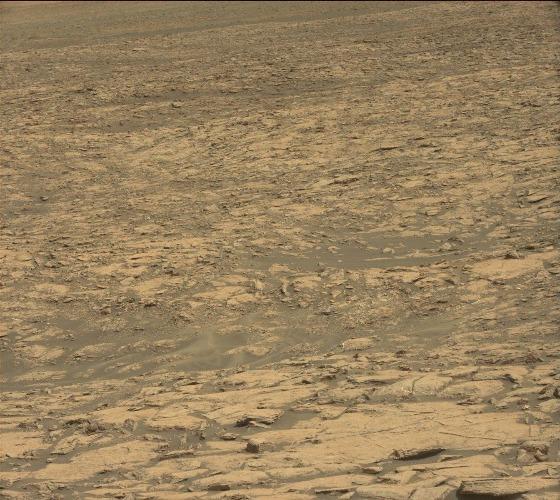
Terrain classes present: Bedrock, Gravel / Sand / Soil, Rock